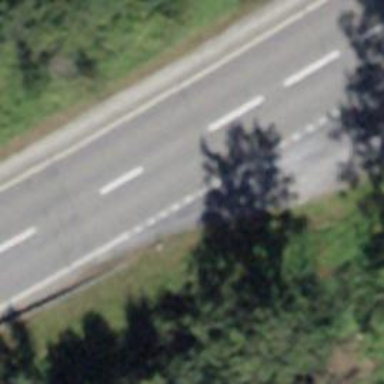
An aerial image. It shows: Asphalt road classified as primary highway.